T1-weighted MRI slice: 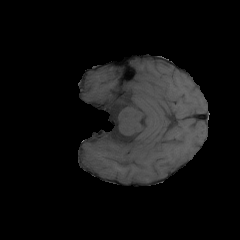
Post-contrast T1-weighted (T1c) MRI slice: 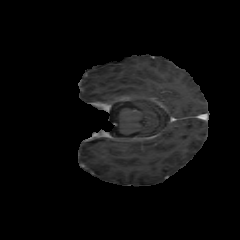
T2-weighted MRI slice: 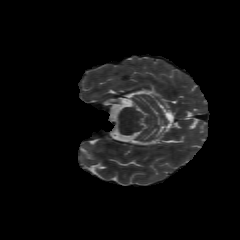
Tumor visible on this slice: no